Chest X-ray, PA view. Patient: 76 years old, sex M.
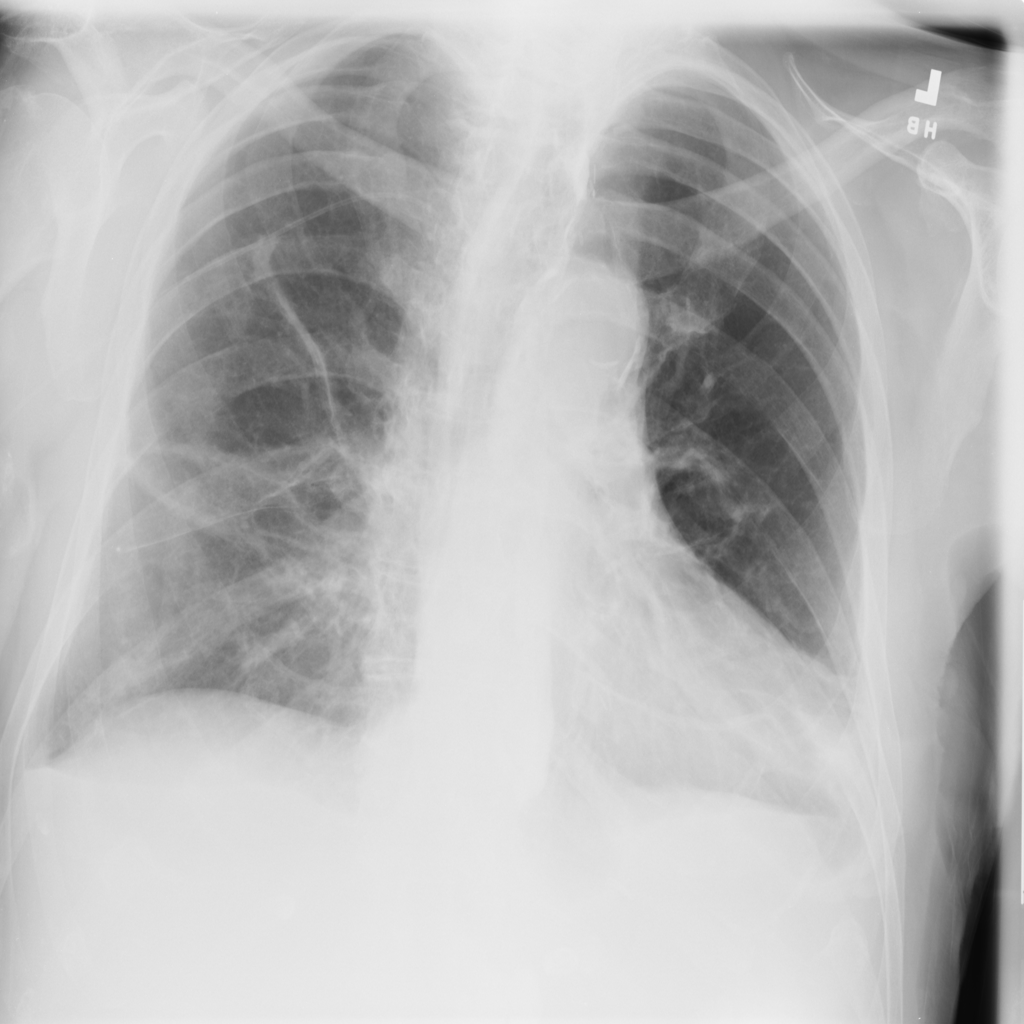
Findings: No Finding